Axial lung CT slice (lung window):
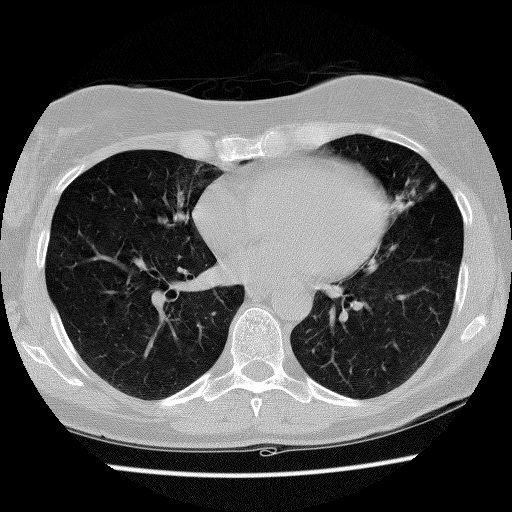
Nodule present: no